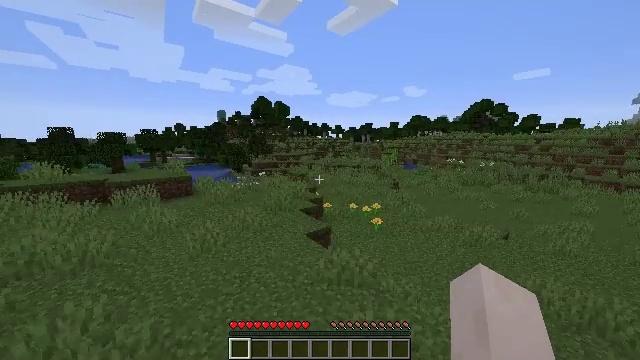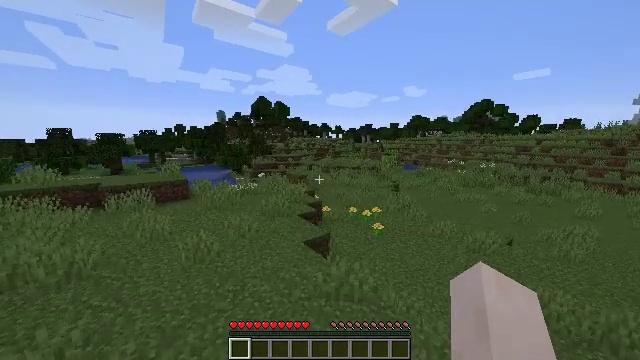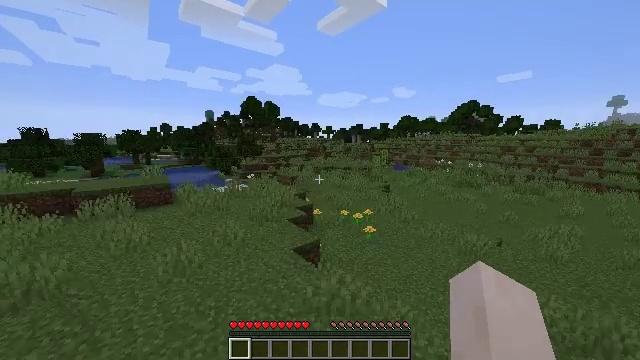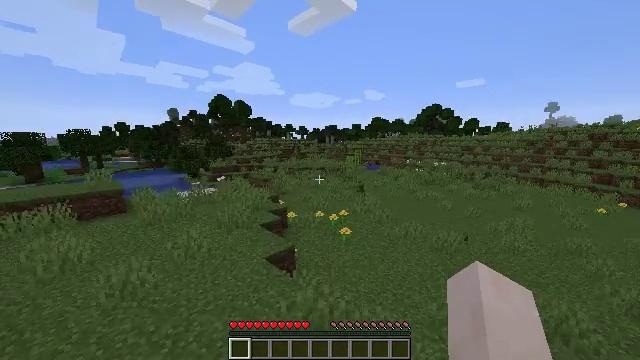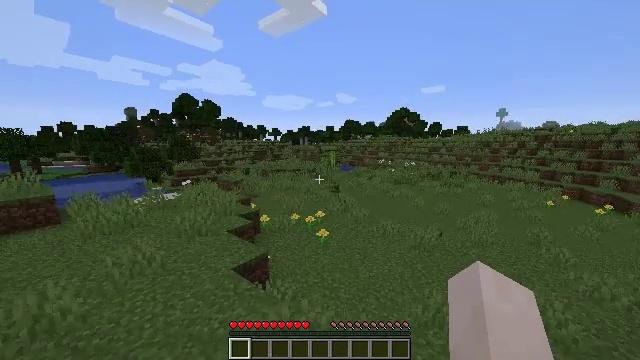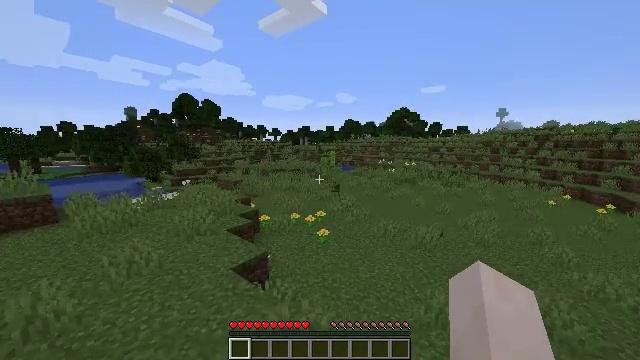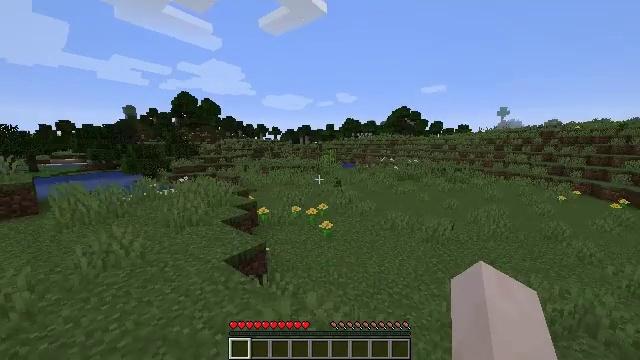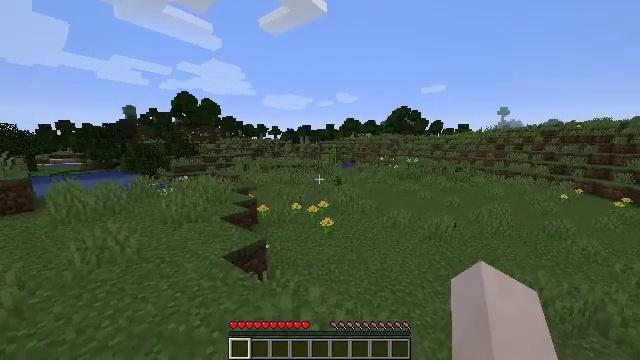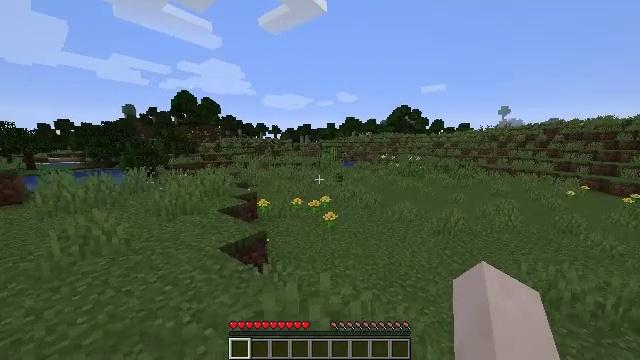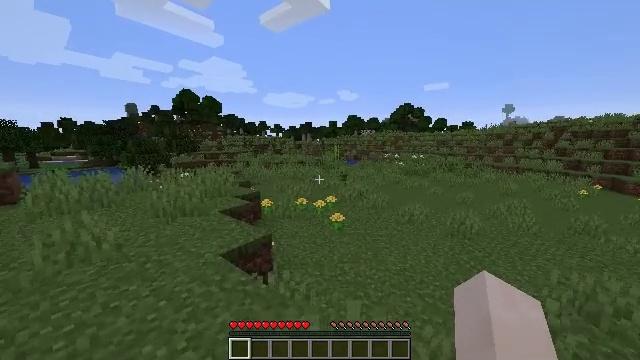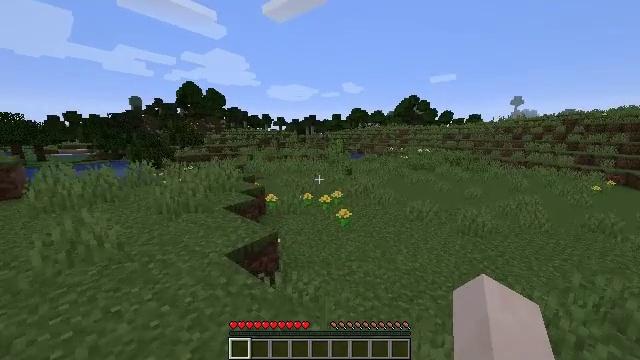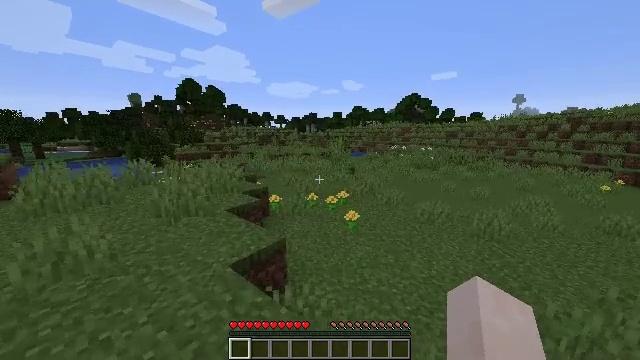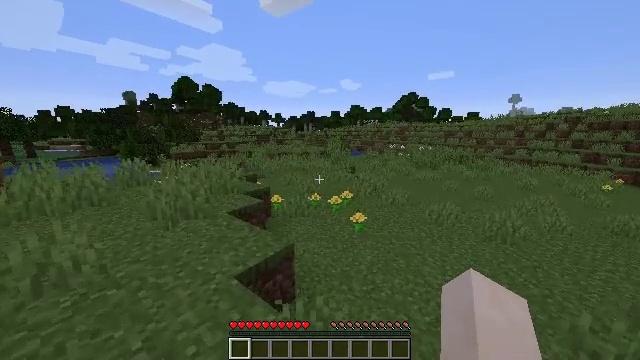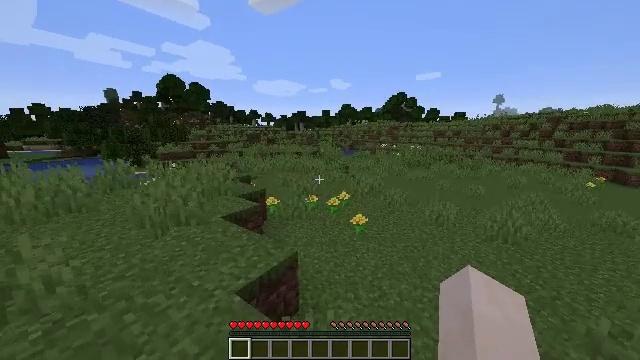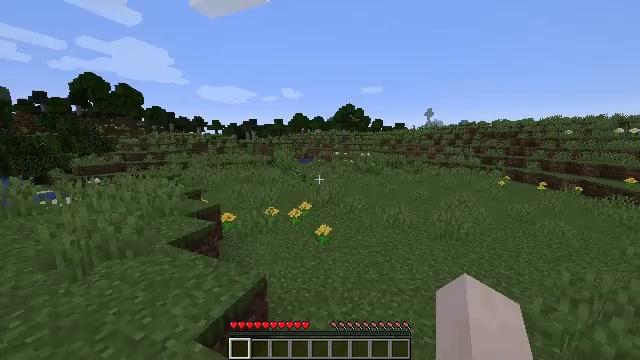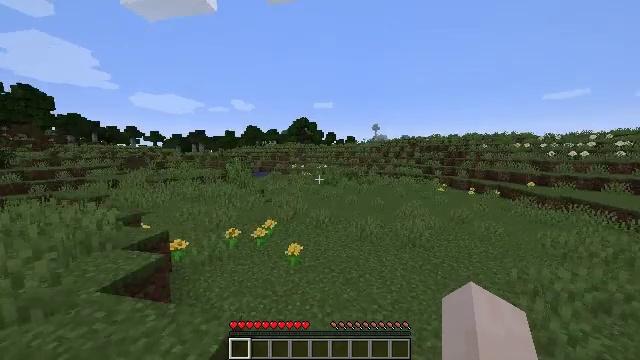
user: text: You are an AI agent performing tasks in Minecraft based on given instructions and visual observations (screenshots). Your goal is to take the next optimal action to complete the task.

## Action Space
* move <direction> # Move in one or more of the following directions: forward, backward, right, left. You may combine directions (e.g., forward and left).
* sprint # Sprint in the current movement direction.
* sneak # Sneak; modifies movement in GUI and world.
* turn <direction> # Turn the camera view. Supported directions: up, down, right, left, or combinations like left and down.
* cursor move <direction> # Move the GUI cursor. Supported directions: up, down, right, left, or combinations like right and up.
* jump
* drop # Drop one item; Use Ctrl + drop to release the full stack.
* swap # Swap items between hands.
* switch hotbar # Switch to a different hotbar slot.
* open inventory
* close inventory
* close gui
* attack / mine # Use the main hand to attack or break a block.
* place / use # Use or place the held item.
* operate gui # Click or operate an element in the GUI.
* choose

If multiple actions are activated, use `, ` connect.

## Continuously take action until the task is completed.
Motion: motion action
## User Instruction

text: Pick up the lilac.
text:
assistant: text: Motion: move forward, sprint, attack / mine, jump
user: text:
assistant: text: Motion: move forward, sprint, turn right, attack / mine, jump
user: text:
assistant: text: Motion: move forward, turn right, attack / mine
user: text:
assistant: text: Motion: move forward, turn right, attack / mine
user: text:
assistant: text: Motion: move forward and move left, attack / mine
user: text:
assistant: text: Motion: move forward and move left, attack / mine
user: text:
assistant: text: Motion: move forward and move left, attack / mine
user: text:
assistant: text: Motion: move forward and move left, attack / mine
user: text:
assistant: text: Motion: move forward and move left, attack / mine
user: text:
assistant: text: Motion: move forward and move left, turn down, attack / mine
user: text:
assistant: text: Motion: move forward and move left, attack / mine
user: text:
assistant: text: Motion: move forward and move left, attack / mine
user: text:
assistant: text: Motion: move forward and move left, turn right, attack / mine
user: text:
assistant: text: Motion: move forward and move left, turn right and up, attack / mine
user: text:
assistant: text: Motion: move forward and move left, turn right and up, attack / mine
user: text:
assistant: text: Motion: turn right, attack / mine
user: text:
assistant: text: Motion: turn right, attack / mine
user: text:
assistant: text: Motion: attack / mine
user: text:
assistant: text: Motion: attack / mine
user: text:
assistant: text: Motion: attack / mine
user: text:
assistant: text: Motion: attack / mine
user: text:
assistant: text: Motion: move forward, sprint, turn left, attack / mine
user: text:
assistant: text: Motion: move forward, sprint, turn left, attack / mine
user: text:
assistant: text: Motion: move forward, sprint, turn left, attack / mine
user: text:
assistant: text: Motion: move forward, sprint, turn left, attack / mine
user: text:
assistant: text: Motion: move forward, sprint, attack / mine
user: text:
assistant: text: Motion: move forward, sprint, attack / mine, jump
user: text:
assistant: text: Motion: move forward, sprint, attack / mine, jump
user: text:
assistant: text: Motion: move forward, sprint, attack / mine, jump
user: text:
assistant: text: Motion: move forward, sprint, attack / mine, jump